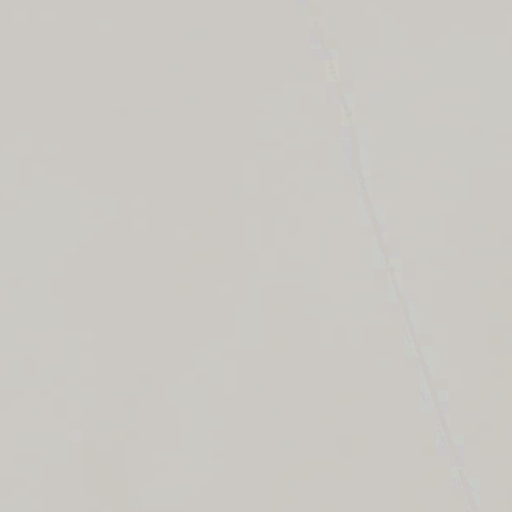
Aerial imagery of plain(s) in Utah named Wah Wah Valley Hardpan containing only barren land